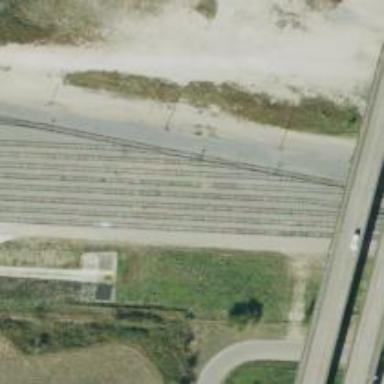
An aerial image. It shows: Railway yard used for servicing trains.